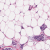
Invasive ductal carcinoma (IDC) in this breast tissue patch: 1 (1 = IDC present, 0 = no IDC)